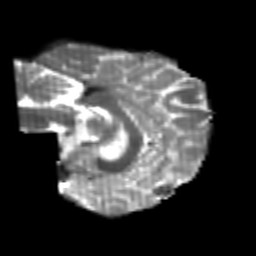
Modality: T2w
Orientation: sagittal
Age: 22
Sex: female
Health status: healthy
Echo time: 0.074 s